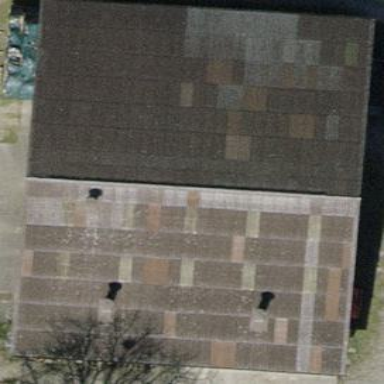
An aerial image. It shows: Gabled roof on farm auxiliary building.